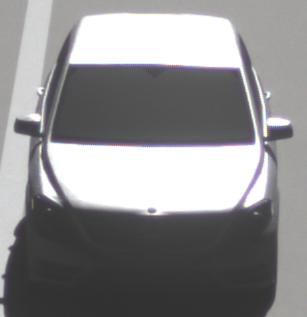
Make: Mercedes-Benz
Model: B 180 BlueEFFICIENCY
Detailed model: B-Class (246)
Model produced from: 2011/11
Model produced until: 2012/10
Doors: 5
Color: white
Road condition: dry road
Daytime: midday
Contrast: high contrast